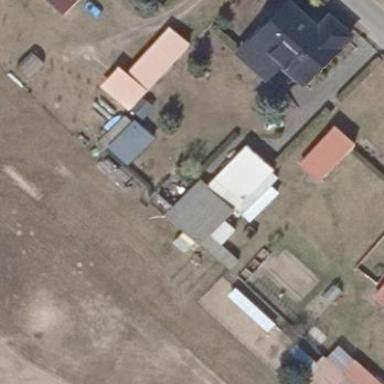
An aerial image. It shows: Shed building.